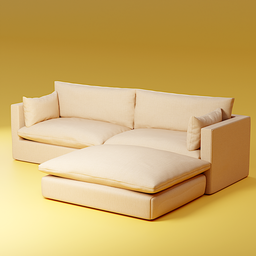
Label: furniture